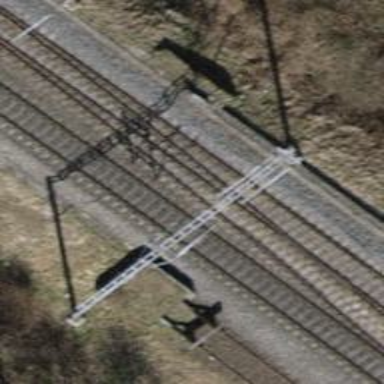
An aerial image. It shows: Rail siding with electrified tracks using contact line.